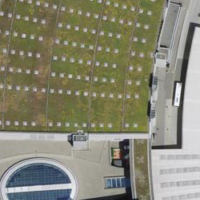
EUNIS habitat code: 57
Species observed at this site:
Milvus milvus
Phoenicurus ochruros